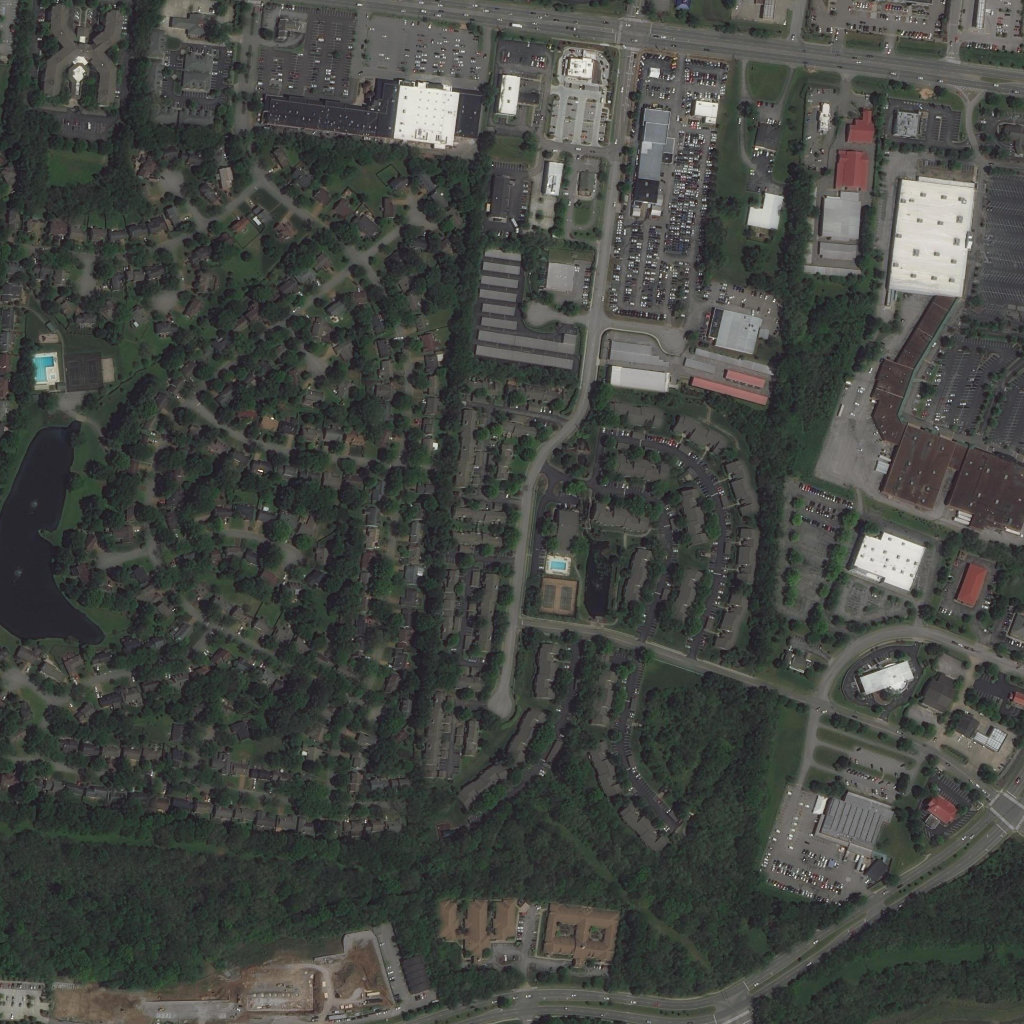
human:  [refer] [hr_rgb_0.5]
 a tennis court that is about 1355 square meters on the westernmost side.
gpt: <box>[[6, 34, 9, 38, 0]]</box>

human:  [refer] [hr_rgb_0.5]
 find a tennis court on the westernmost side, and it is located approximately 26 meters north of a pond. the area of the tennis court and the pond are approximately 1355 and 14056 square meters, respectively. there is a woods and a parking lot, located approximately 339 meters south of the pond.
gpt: <box>[[6, 34, 9, 38, 0]]</box>

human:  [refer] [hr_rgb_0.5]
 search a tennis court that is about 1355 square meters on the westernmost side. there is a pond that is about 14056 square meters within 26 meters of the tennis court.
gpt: <box>[[6, 34, 9, 38, 0]]</box>